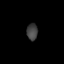
Tissue: prostate
Cell type: T cells
Senescence score: 0.7203
Nuclear area (px): 180
Mean DAPI intensity: 64.639